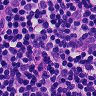
Metastatic tissue present: no